Question: I have this image:

What I want to do is turn it into a slider for iPhone users to move their finger side to side and change the channel.
Would a slider do this? I understand the slider knob moving but not the other way around.
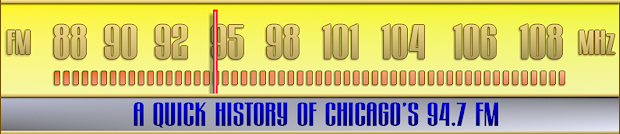
Answer: If you prefer JQuery Ui, you will also need "JQuery Ui touch punch" for touchstart and touchend events.
Jquery Ui slider doesn't work on touch screens out of the box.
<URL>.